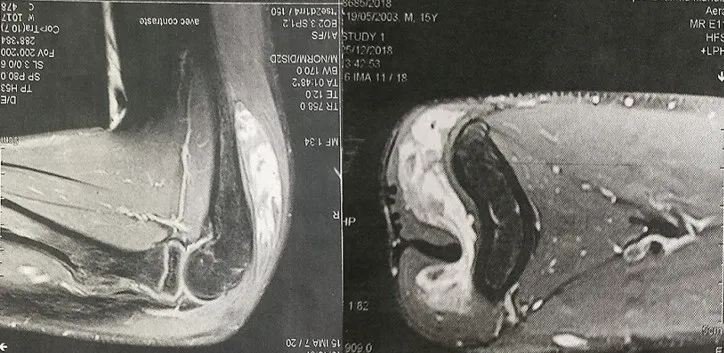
MRI of the elbow showing a hypervascularized mass depending on the triceps.
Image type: radiology (mri)